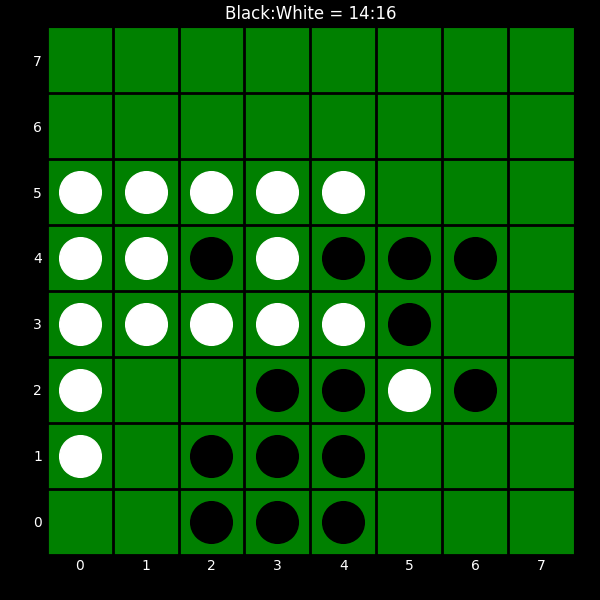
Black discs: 14
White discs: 16